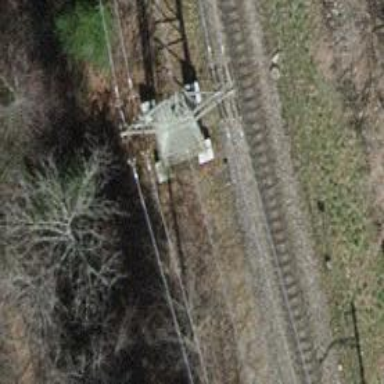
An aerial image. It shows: Lattice structure tower used for power distribution.